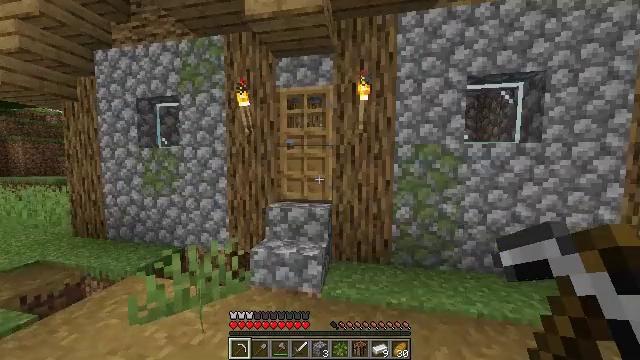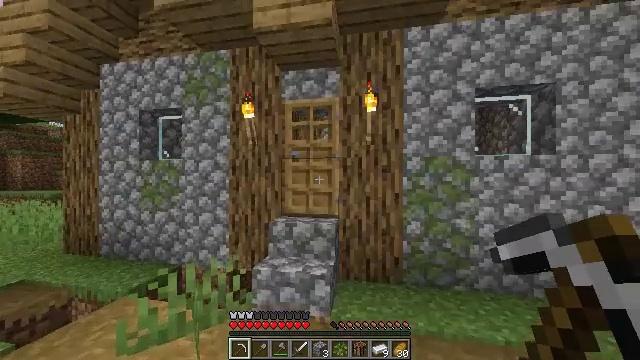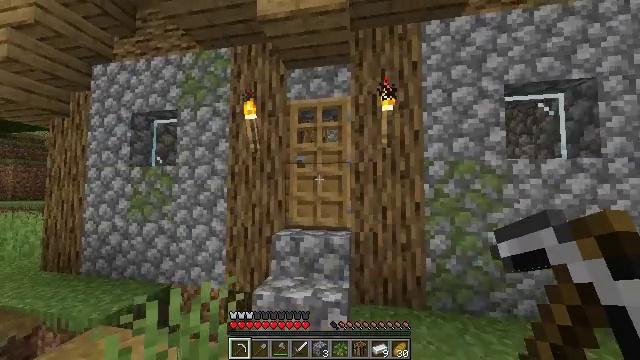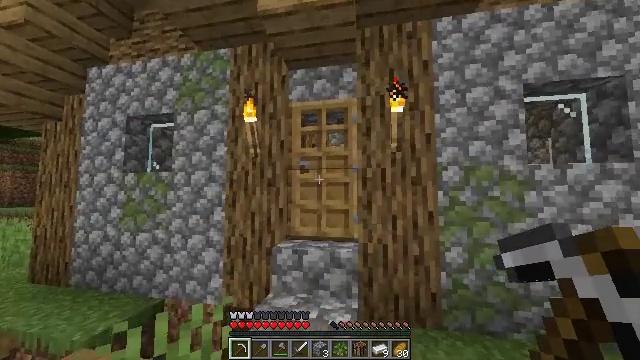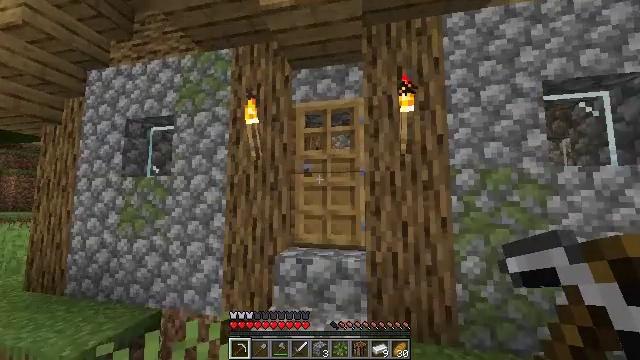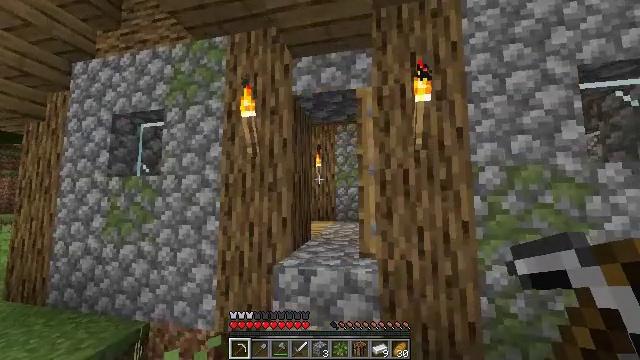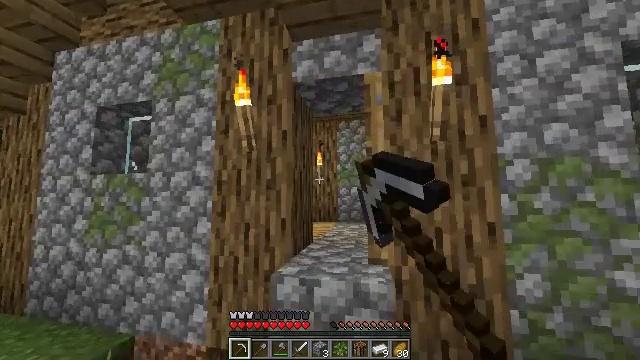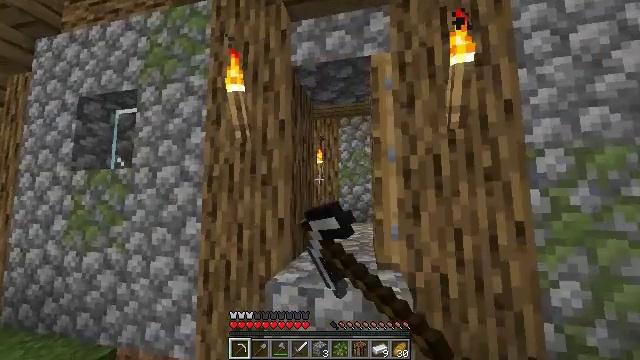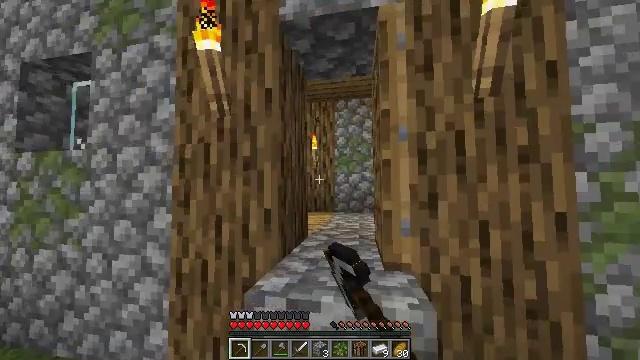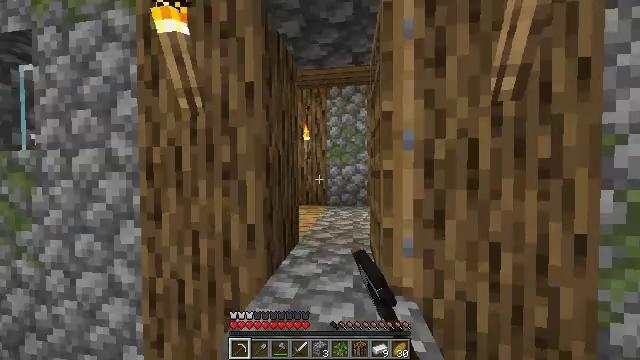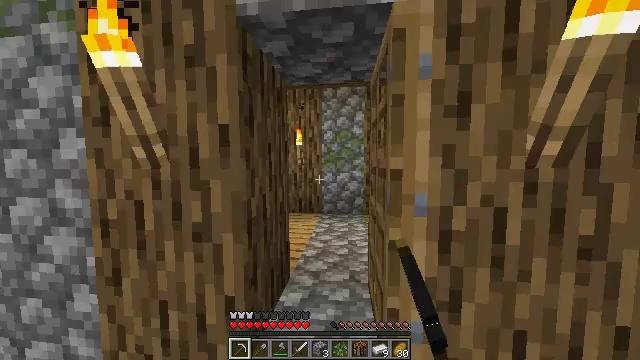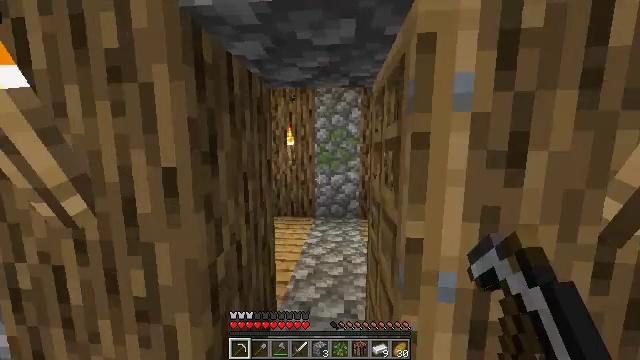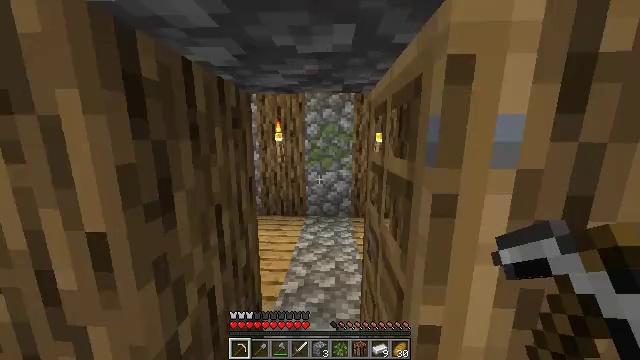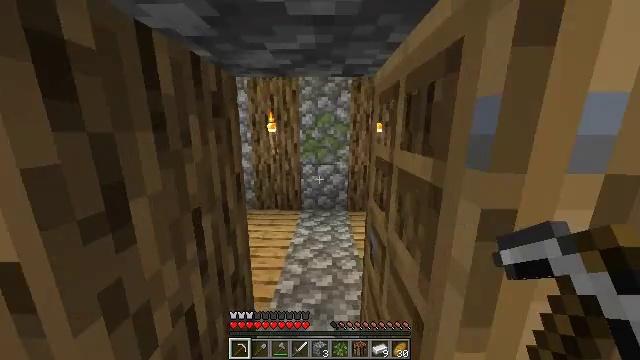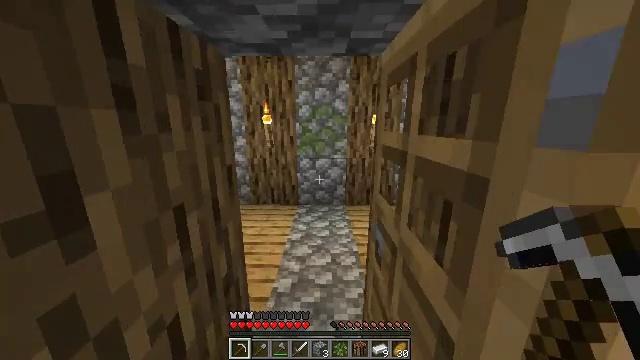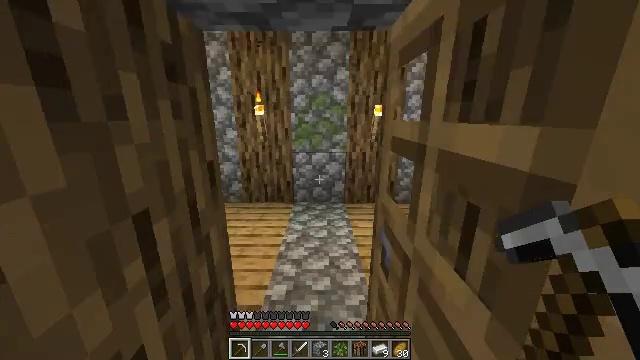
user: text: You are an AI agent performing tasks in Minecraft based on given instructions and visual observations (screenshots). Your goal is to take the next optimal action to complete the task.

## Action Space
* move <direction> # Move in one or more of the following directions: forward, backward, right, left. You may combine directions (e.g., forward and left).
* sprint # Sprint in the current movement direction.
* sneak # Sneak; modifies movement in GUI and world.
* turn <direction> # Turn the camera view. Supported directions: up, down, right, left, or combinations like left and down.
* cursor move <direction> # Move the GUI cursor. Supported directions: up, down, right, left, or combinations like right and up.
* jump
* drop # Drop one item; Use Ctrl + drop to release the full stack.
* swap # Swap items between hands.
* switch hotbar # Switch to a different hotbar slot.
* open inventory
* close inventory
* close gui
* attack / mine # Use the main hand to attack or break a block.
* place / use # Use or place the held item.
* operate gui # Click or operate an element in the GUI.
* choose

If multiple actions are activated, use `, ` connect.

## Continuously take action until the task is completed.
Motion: motion action
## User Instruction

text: Attack the hay block to get hay.
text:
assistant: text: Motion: move forward, sprint, turn up
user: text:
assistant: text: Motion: move forward, sprint, turn up
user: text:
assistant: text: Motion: move forward, sprint, turn up
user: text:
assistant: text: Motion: move forward, sprint, turn up
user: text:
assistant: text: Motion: move forward, sprint, use / place
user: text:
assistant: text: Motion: move forward, use / place
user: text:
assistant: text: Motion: move forward, use / place
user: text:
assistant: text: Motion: move forward, turn right and down
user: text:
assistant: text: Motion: move forward, turn right and down
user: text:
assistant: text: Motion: move forward, turn right and down
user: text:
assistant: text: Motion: move forward, turn right and down
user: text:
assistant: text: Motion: move forward, turn right and down
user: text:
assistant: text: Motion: move forward, turn right and down
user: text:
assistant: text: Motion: move forward, turn right and down
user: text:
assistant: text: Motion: move forward, turn down
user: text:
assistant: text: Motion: move forward, turn right and down
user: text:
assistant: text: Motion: move forward, turn right and down
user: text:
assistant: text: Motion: move forward, turn down
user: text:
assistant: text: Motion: move forward, turn down
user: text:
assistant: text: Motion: move forward, turn left and down
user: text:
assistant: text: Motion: turn left and down
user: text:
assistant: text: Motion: turn left
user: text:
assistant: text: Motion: turn left and up
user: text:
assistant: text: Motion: turn left and up
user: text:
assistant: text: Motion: no_op
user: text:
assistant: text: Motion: no_op
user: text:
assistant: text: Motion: no_op
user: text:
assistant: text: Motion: move right
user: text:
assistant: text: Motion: move forward and move right
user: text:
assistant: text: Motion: move forward and move right